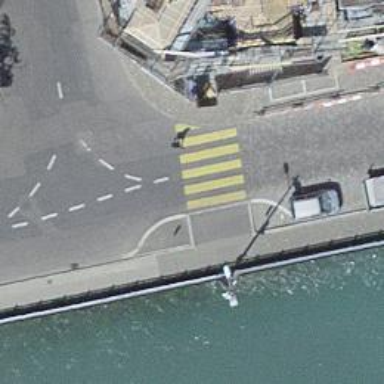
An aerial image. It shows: Bollard.